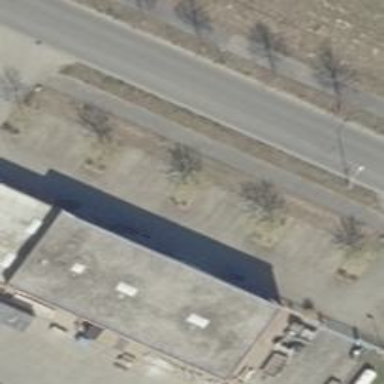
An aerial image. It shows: Parking available on the street side.